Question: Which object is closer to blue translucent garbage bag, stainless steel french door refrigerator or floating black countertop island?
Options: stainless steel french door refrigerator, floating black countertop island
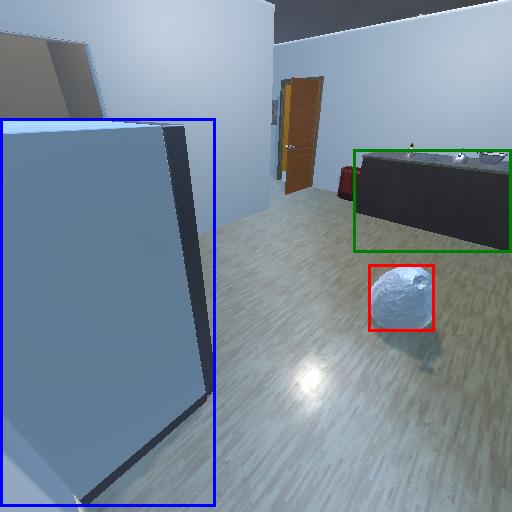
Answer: stainless steel french door refrigerator